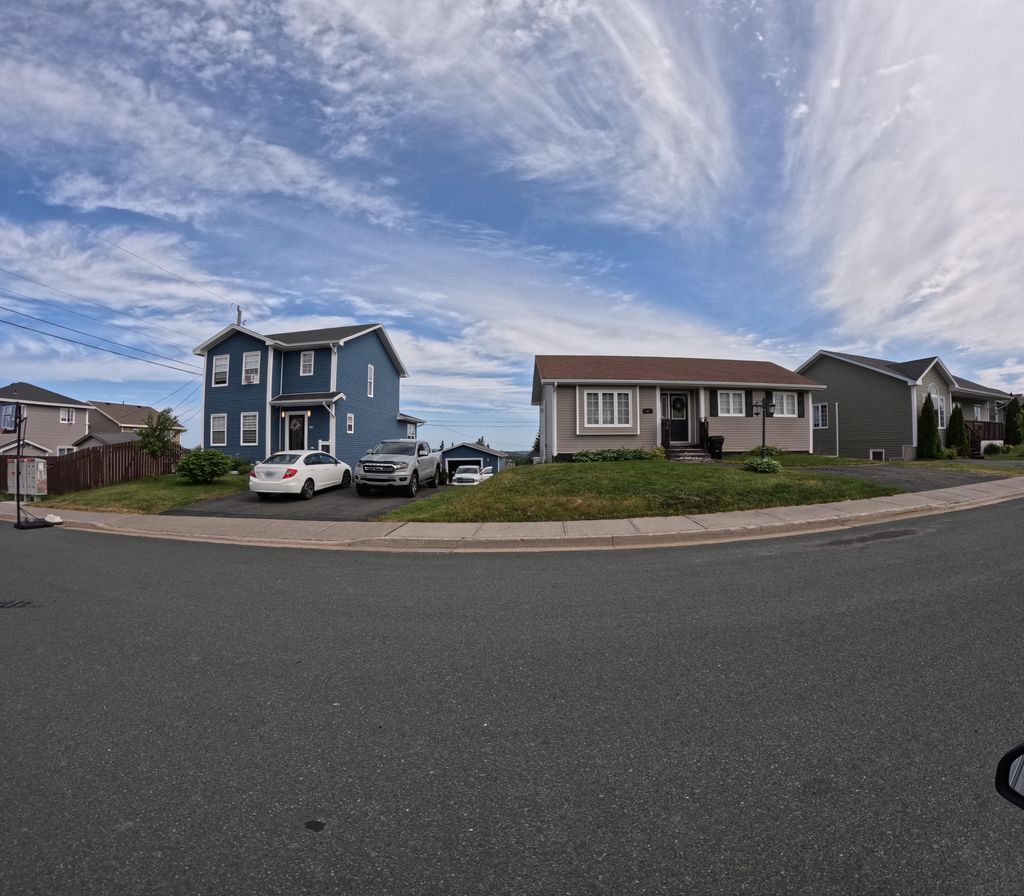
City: st_johns